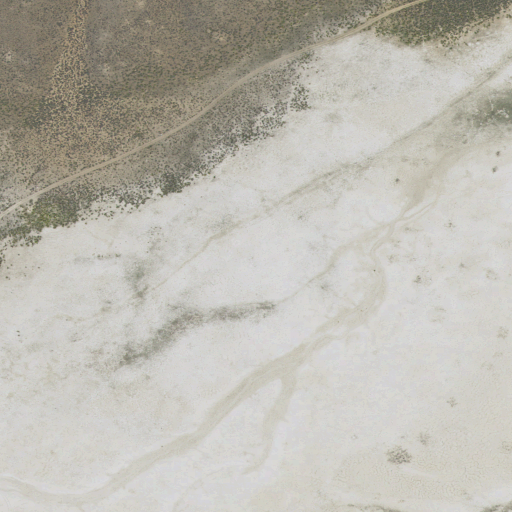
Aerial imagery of plain(s) in Utah named Washboard Flat containing barren land and shrub